Question: I am having problems in centering a UIView in the middle of detail view in master-detail application template in iOS5. The view is of width less than the iPad screen and it should always appear in center irrespective of the device orientation. Here's what I tried....
'''
- (void)viewDidLoad
{
[super viewDidLoad];
[self.view setAutoresizingMask:(UIViewAutoresizingFlexibleLeftMargin|UIViewAutoresizingFlexibleRightMargin)];
[self.view.layer setBorderWidth:2.0F];
[self.view.layer setBorderColor:[[UIColor orangeColor] CGColor]];
// Do any additional setup after loading the view, typically from a nib.
UIView *someContainerView = [[UIView alloc] initWithFrame:CGRectMake(0, 0, 600.0F, 56.0F)];
[someContainerView.layer setBorderWidth:2.0F];
[someContainerView.layer setBorderColor:[[UIColor greenColor] CGColor]];
[someContainerView setAutoresizingMask:(UIViewAutoresizingFlexibleLeftMargin|UIViewAutoresizingFlexibleRightMargin)];
[self.view addSubview:someContainerView];
[self configureView];
}
'''
Here's how the view appears

Can somebody tell me what I am missing over here????
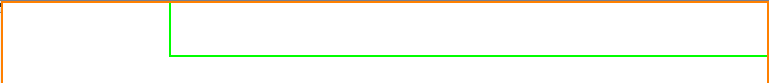
Answer: Okay here's what I solved this problem. When creating the UIView, I changed this
'''
CGRectMake((0, 0, 660.0f, 56.0F)];
'''
to this...
'''
CGRectMake((self.view.bounds.size.width-660.0F)/2, 0, 660.0f, 56.0F)];
'''
Since I am using autoresizingmask with flexible left/right margin, hence I actually need to position the UIView in center for the autoresizing to work its magic by maintaining the left/right margins when the view rotates.